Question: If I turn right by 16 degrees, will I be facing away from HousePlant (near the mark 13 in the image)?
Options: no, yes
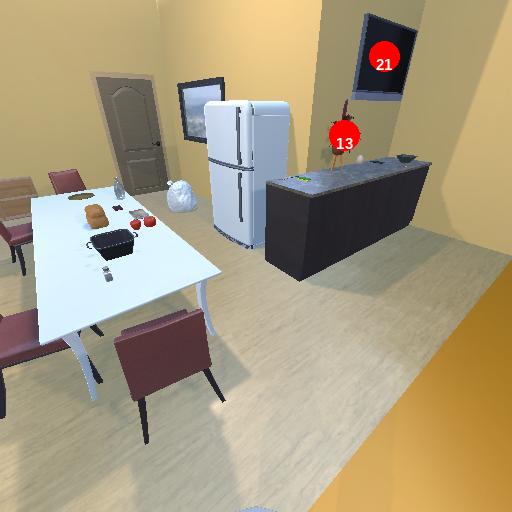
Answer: no